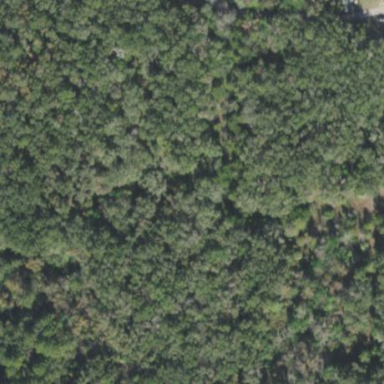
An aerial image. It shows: Mixed woodland with various types of leaves.